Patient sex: M
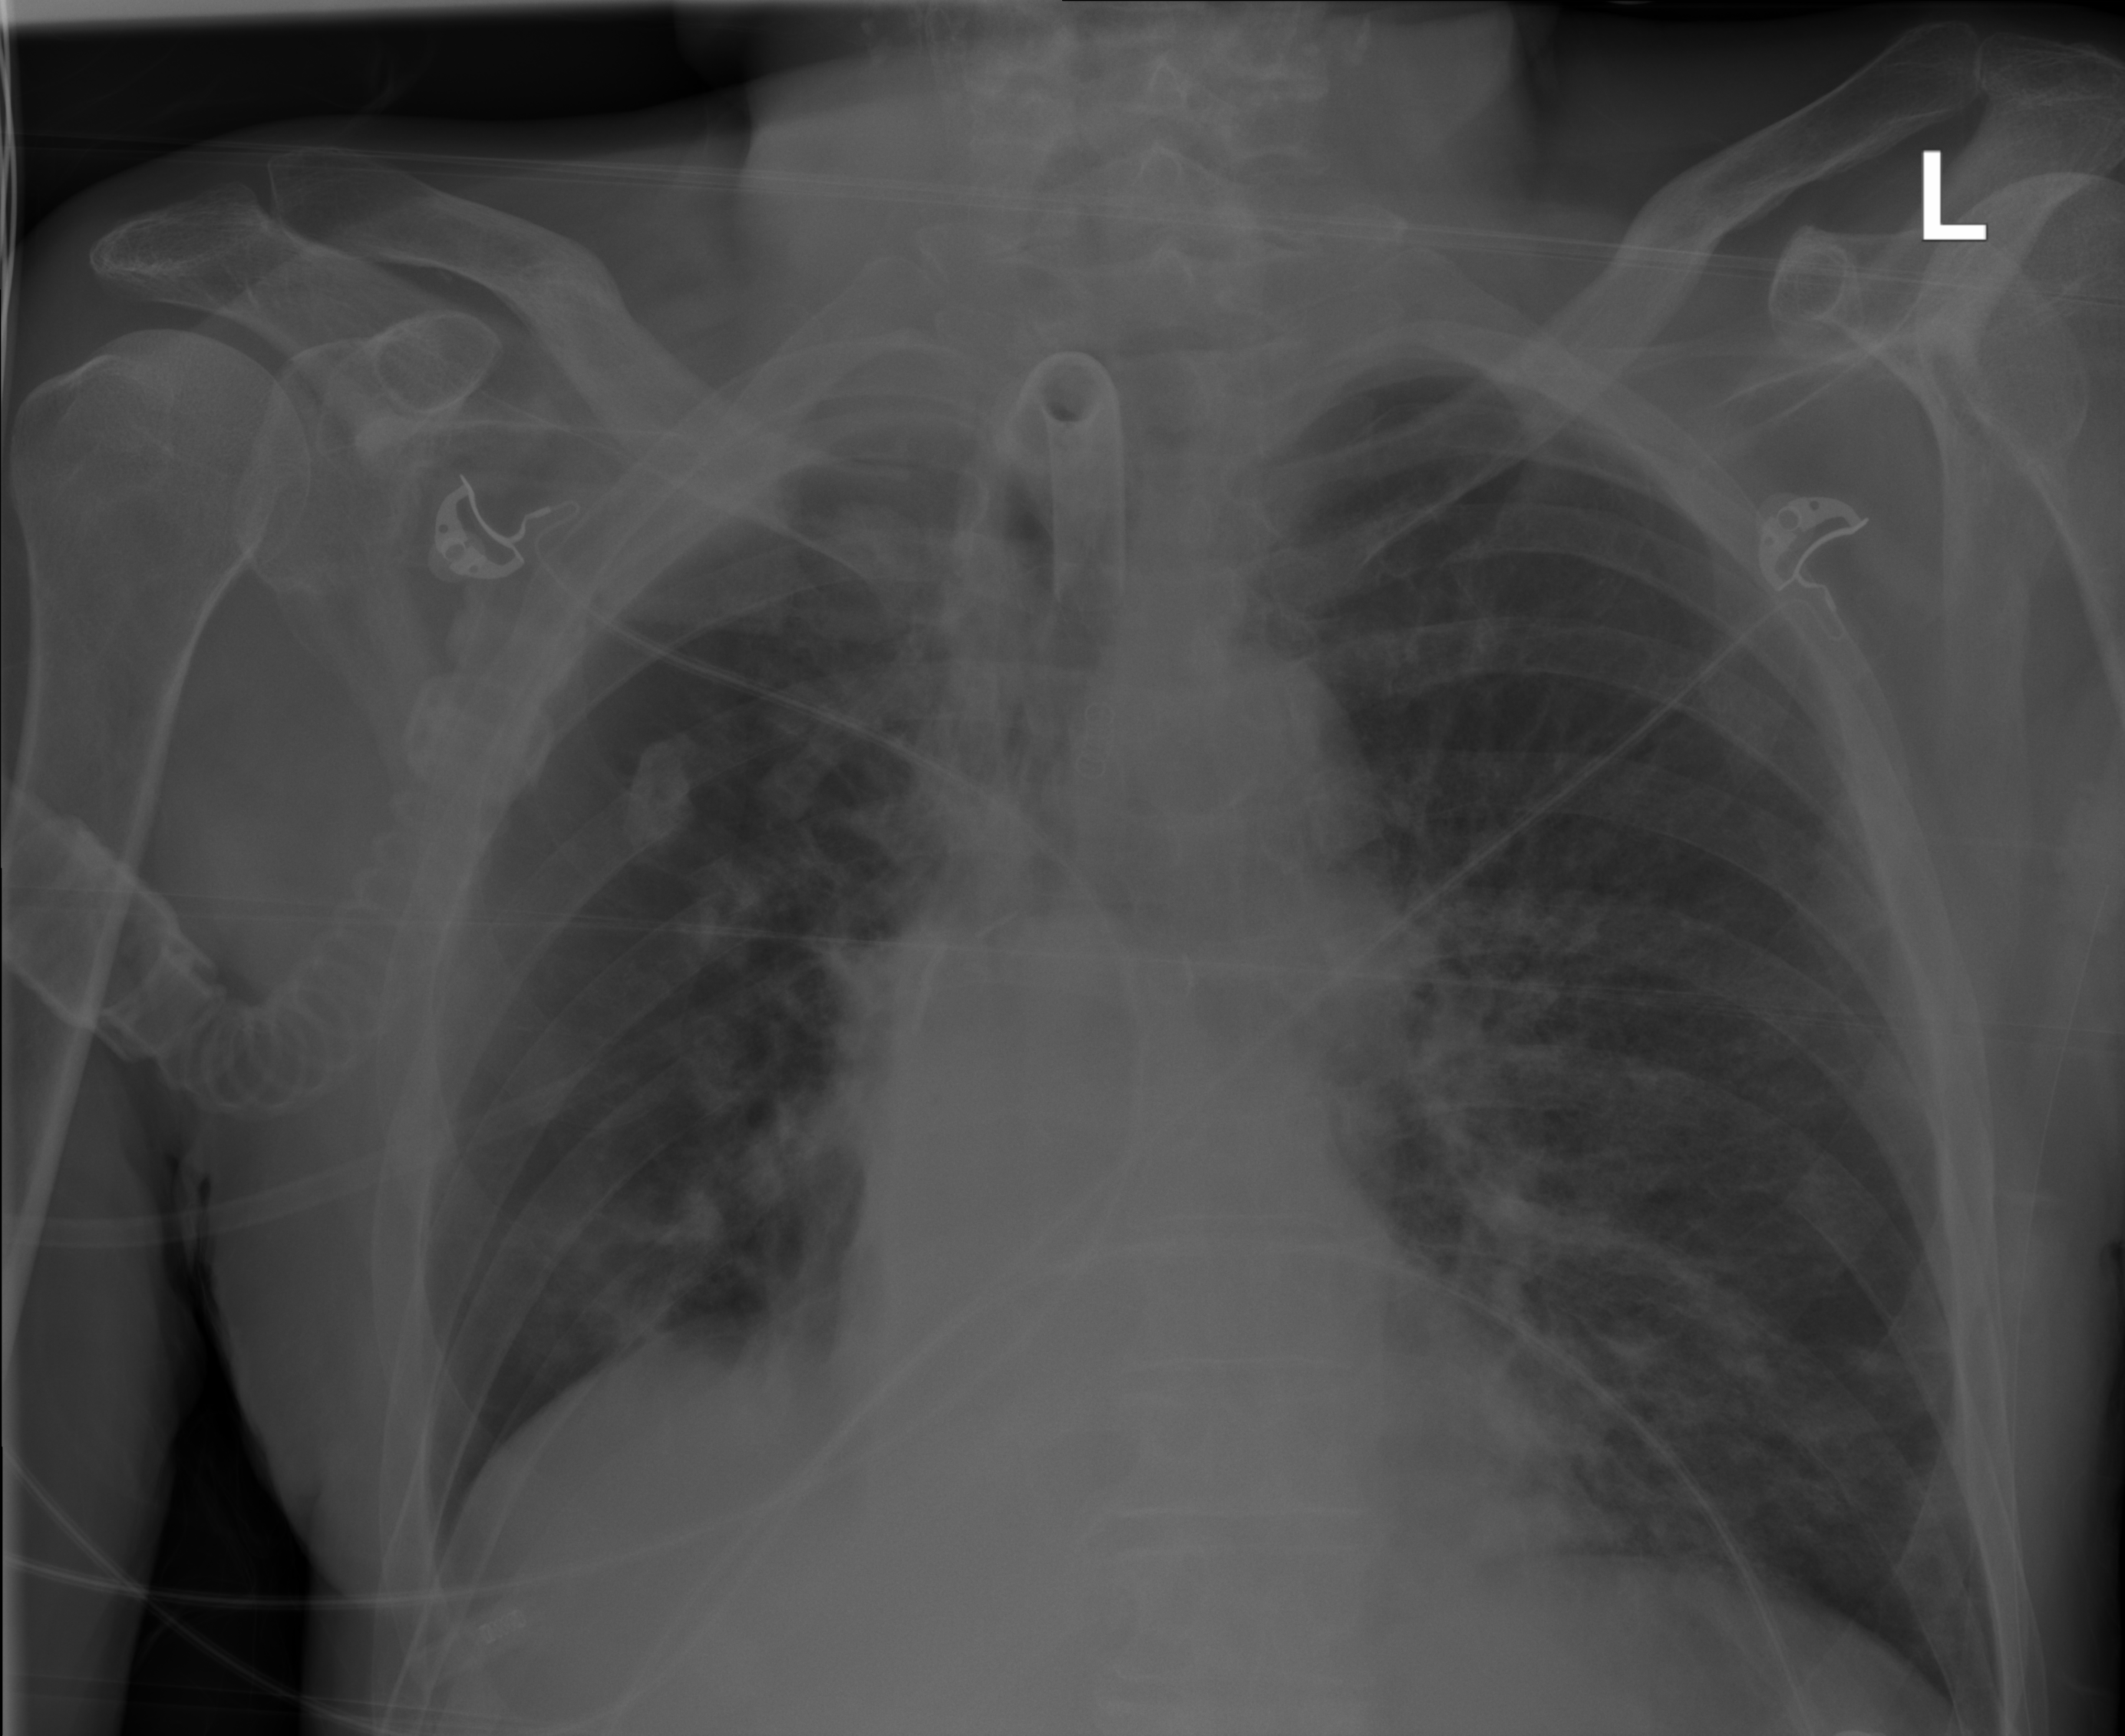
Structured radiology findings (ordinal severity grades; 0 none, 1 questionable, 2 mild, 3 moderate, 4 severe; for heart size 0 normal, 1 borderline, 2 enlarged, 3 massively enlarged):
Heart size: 0
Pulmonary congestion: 2
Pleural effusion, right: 0
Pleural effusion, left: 0
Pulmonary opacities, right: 2
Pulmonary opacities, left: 1
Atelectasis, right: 2
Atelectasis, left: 2